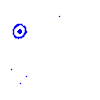
Particle: electron